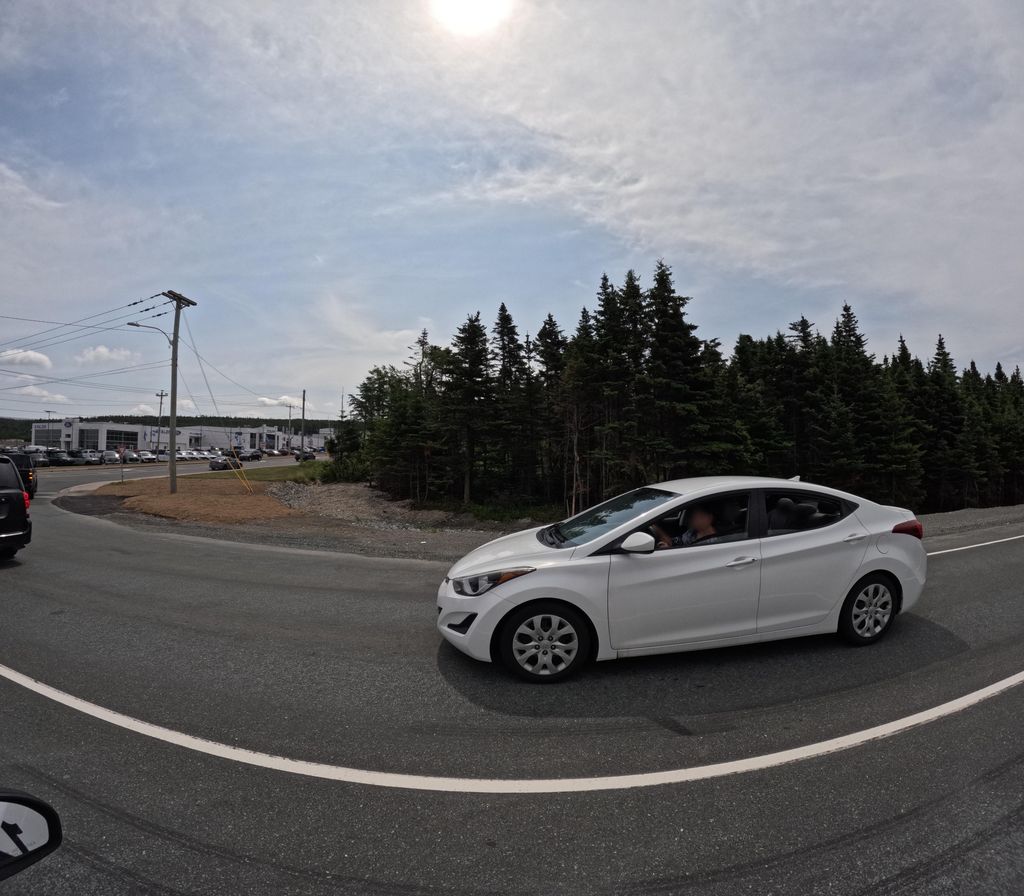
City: st_johns